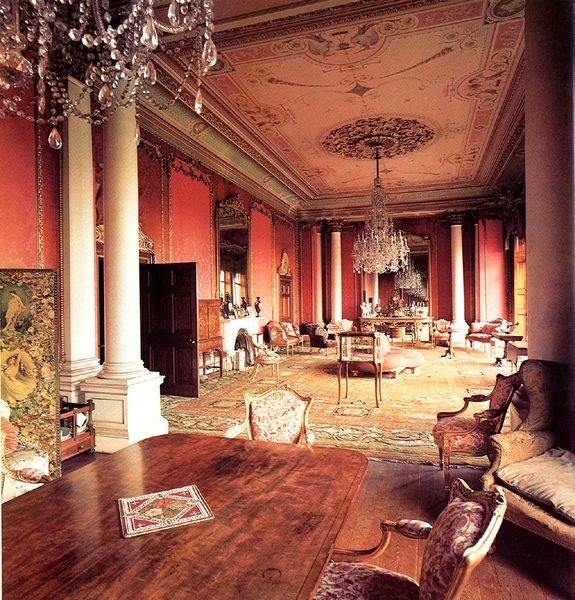
Titel: Yorkshire, Brodsworth Hall, drawing room
Künstler: Patrick Rossmore
Standort: (GB Yorkshire) (EU - GB - Yorkshire)
Schlagwörter: fenster, licht, stuhl, stühle, säule, säulen, tisch, tür, rot, schloss, teppich, barock, möbel, spiegel, reich, sessel, decke, sofa, saal, salon, paravant, kronleuchter, lüster, stuck, poliert, bemalt, halle, tageslicht, deckengemälde, geöffnet, gepolstert, offene tür, deckenmalerei, luster, prunkvoll, persisch, perisch